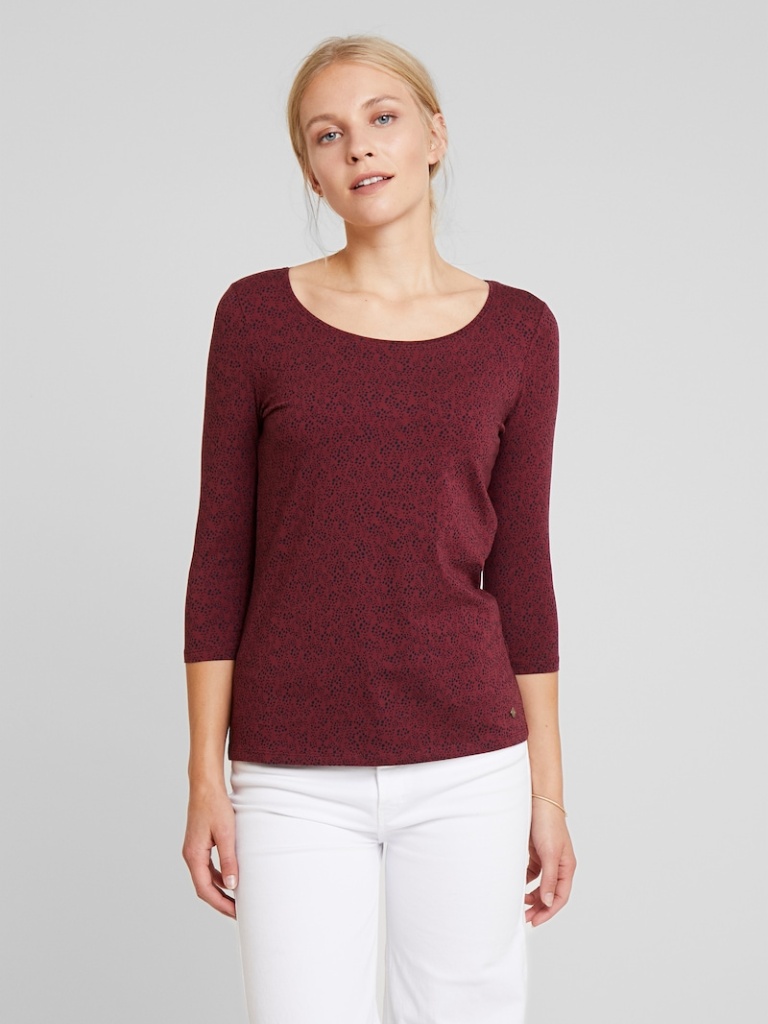
knit relaxed a long-sleeved with the sleeves down hip length Untucked scoop shirt